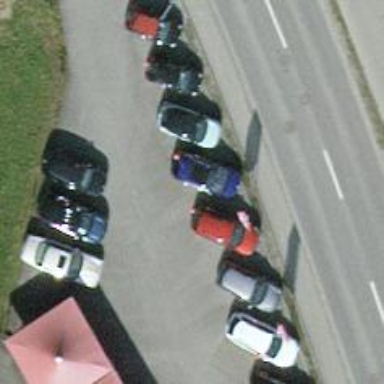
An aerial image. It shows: Parking aisle designated as service road.